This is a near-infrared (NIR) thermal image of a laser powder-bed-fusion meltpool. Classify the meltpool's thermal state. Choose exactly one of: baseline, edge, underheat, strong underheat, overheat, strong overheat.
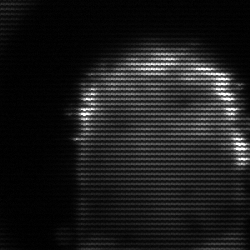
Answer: baseline